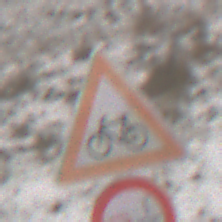
Verkehrszeichen: RadverkehrRechts
Zusatzzeichen unten: VerbotUeberholenEinspurigeFahrzeuge
Umgebung: Outdoor, Nature
Tageszeit: Midday
Wetter: Overcast
Licht: Natural
Jahreszeit: Winter
Kontrast: LowContrast